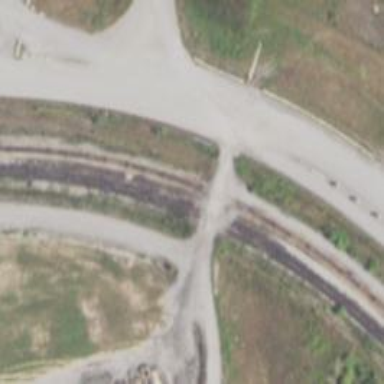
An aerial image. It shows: Driveway leading to service road.